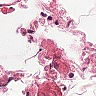
Metastatic tissue present: no